Question:
I want to update the isSeen field to 1, filtered by idTo messages in flutter code.
'''
void onSeenMessages(){
Stream<QuerySnapshot> messageRef = Firestore.instance
.collection("messages")
.document(groupChatId)
.collection(groupChatId)
.snapshots();
messageRef. {
field.documents. {
productName.add(field.documents[index]["name"]);
});
});
}
'''
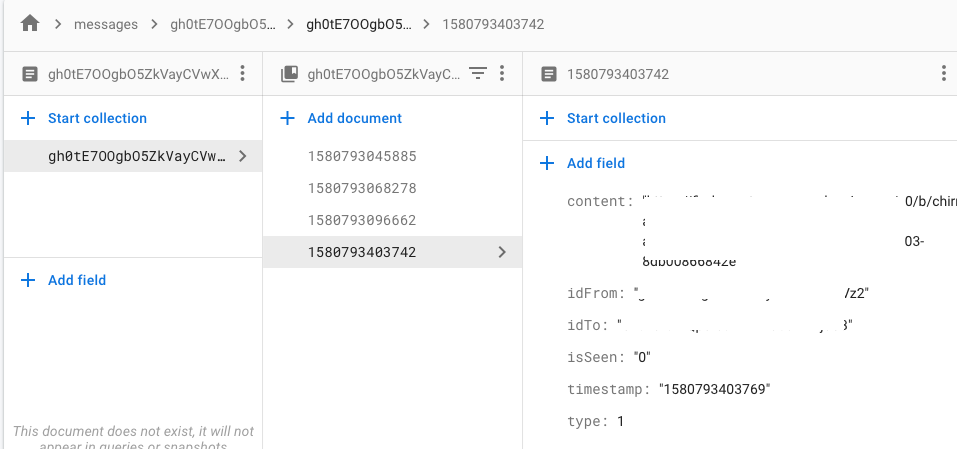
Answer: As I understand, you need to change (isSeen) field:
You can do this:
'''
Firestore.instance.collection('messages').document(groupChatId).collection(groupChatId).document(documentID).updateData({
'isSeen ': 1,
});
'''
witch documentID as in this image:
<URL>
> If you don't know how to get documentID ? Please tell me.